Field crop: maize
Growth stage: 1
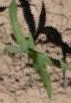
Species: maize